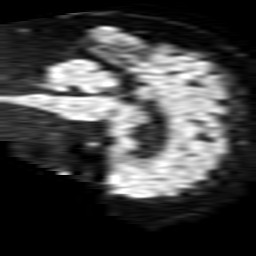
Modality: TRACE
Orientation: sagittal
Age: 74
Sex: male
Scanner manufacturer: philips
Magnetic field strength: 1.5 T
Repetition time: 3.646 s
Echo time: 0.09255 s